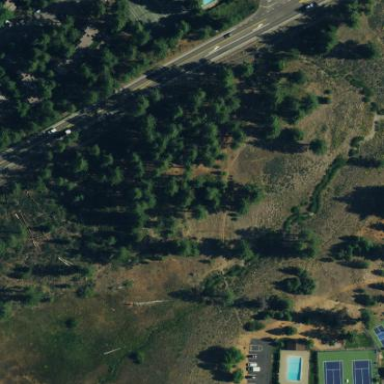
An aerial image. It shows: Forest with evergreen needle-leaved trees.